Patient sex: M
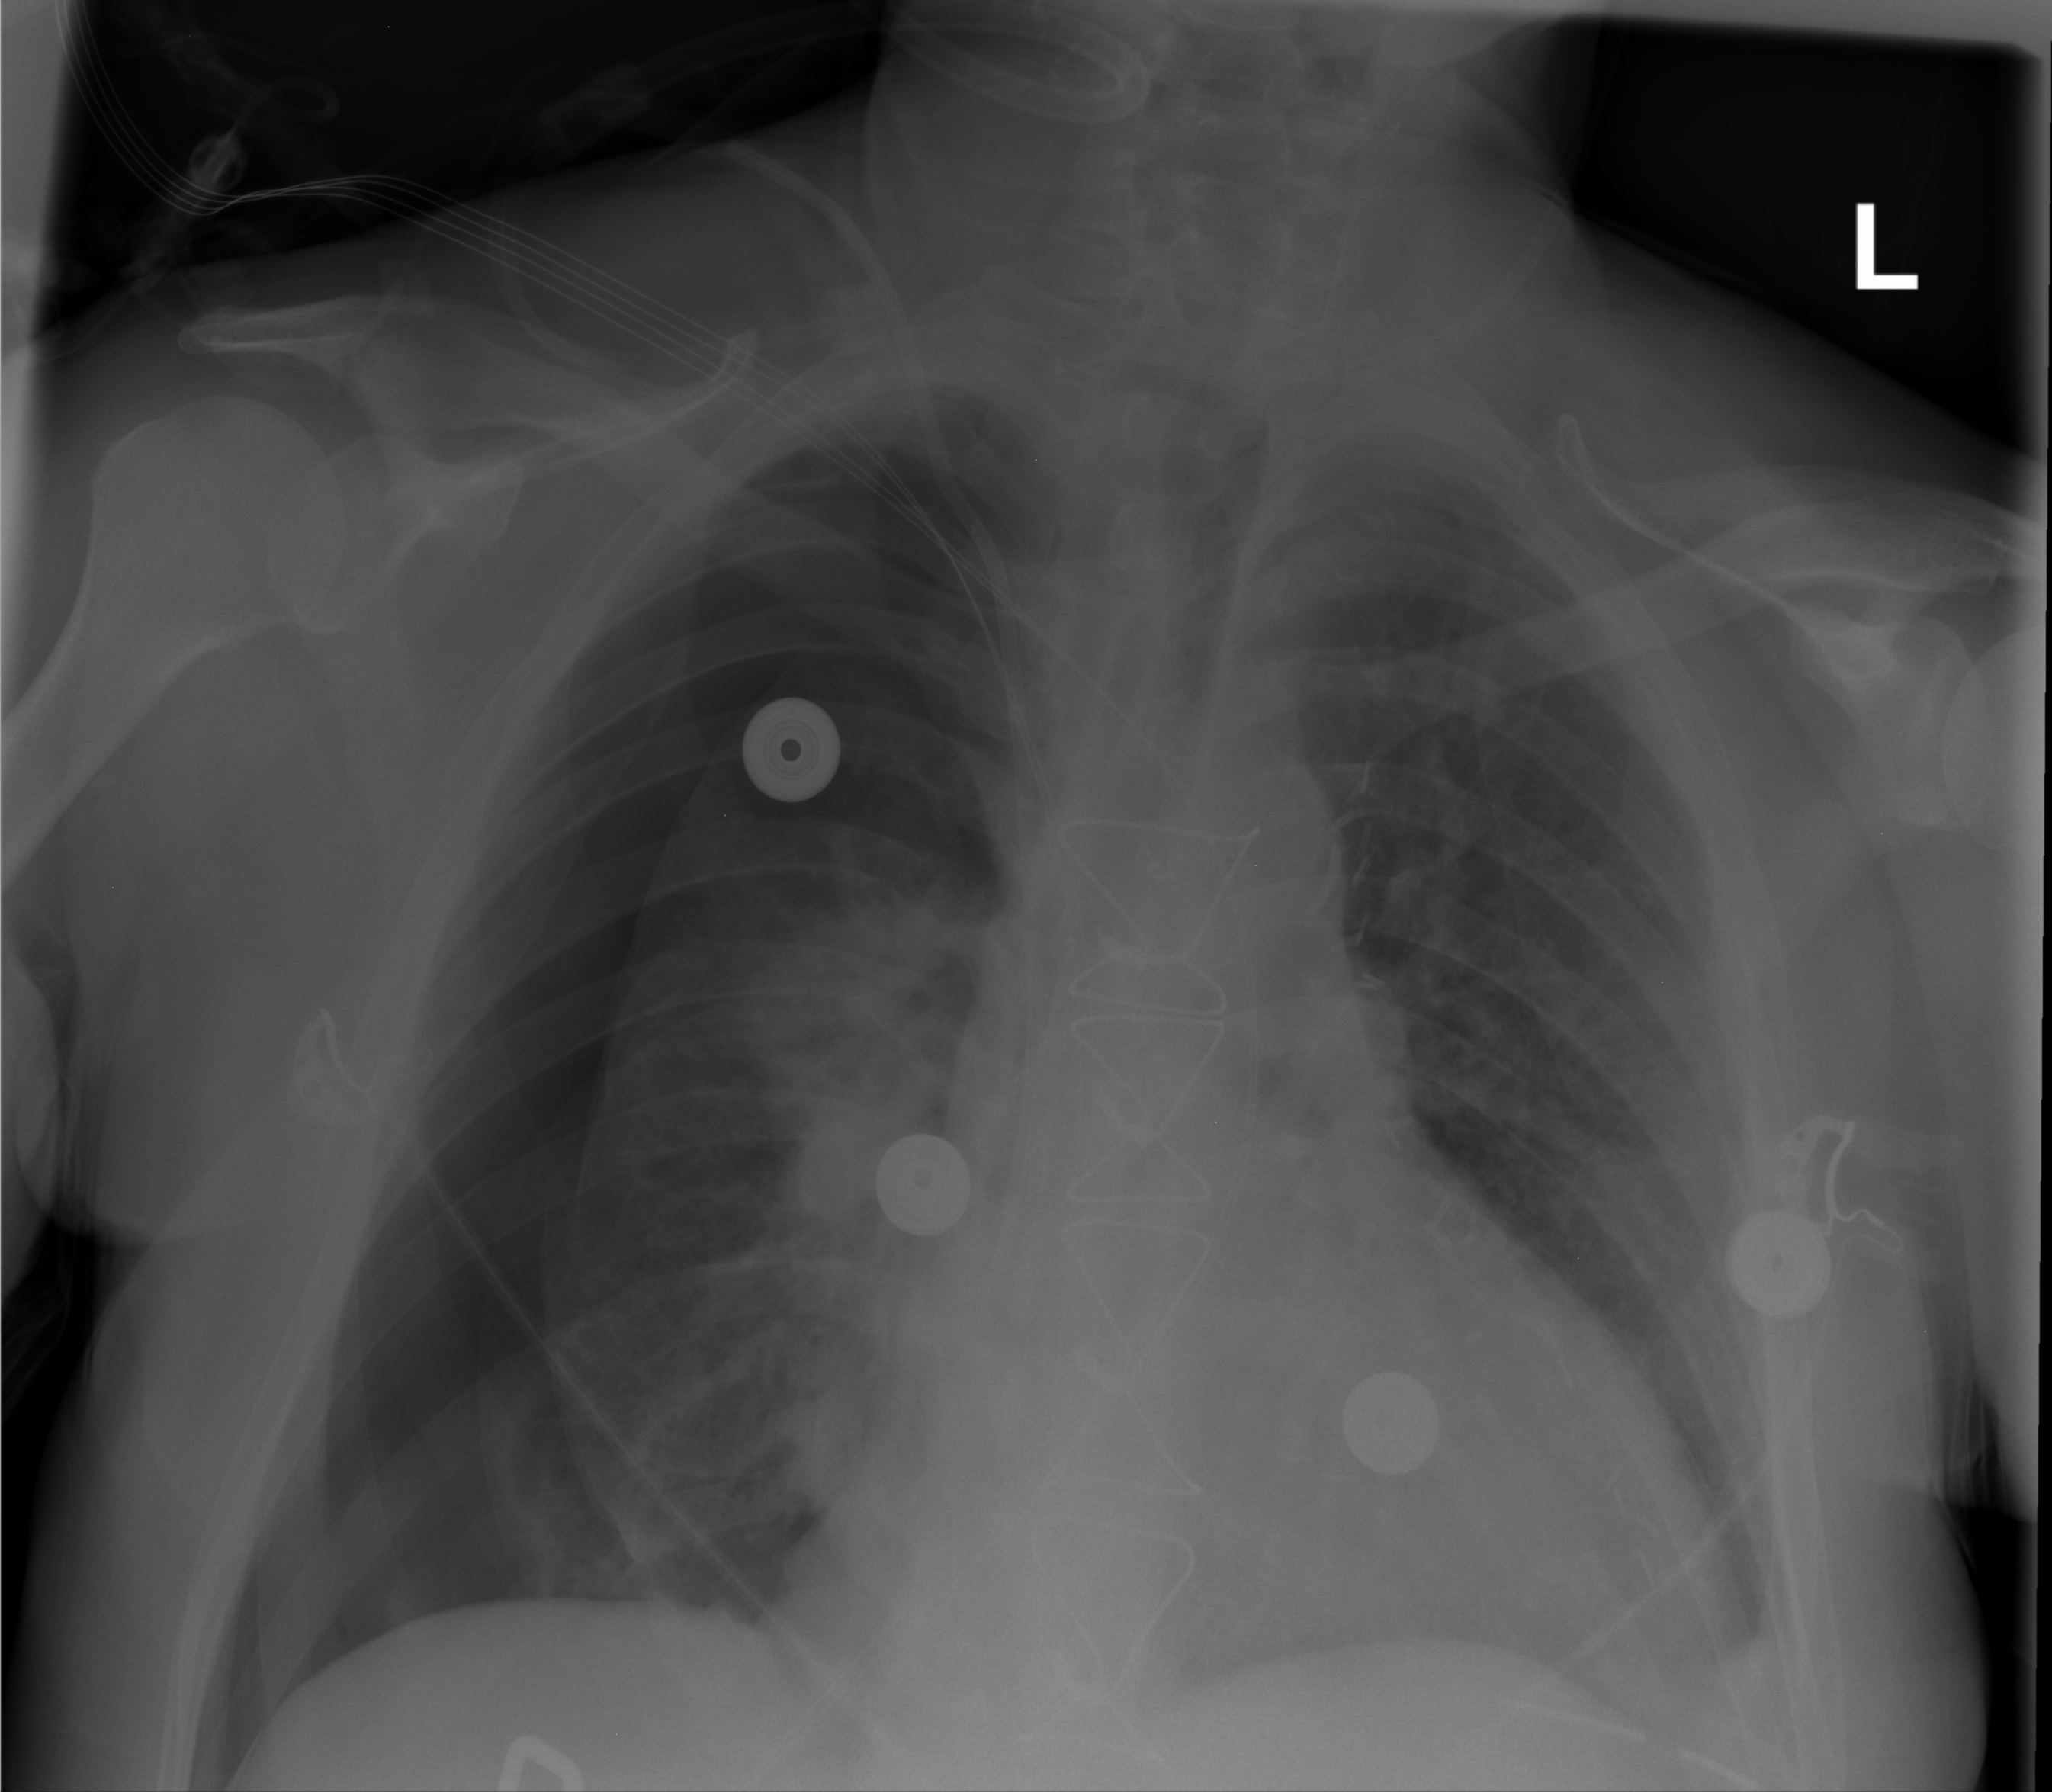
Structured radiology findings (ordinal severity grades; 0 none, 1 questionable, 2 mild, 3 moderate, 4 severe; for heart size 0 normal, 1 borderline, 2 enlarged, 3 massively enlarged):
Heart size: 2
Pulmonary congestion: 2
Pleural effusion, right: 0
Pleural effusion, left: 0
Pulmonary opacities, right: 0
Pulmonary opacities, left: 0
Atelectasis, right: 0
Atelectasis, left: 2